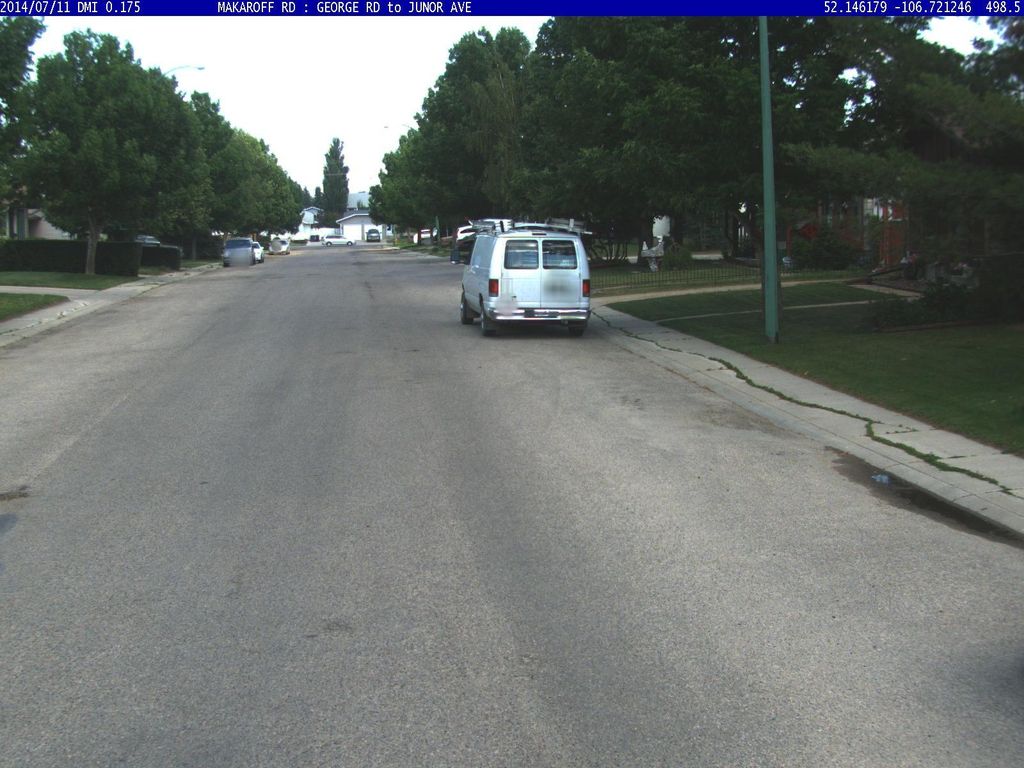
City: saskatoon